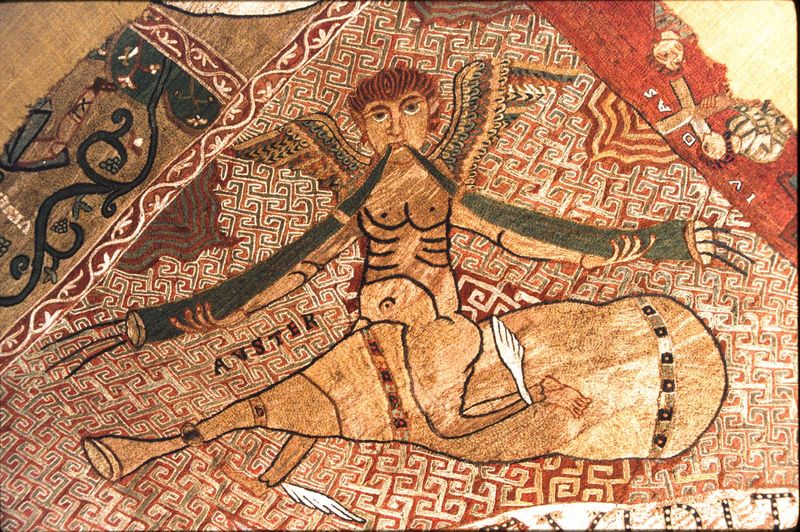
Titel: Wandteppich mit der Schöpfungsgeschichte, Tapiz de la Creación
Standort: Gerona, Kathedrale (EU - E)
Schlagwörter: feder, flügel, mann, nackt, ocker, braun, brust, ohr, schwarz, weiss, rot, tuch, muster, ornament, teppich, augen, horn, haare, stoff, sack, engel, reiten, schrift, wein, wandmalerei, kreuz, rippen, mosaik, flöte, antik, teufel, wesen, hörner, hermes, fanfare, textil, bote, auster, gerippe, kreut, aula, latein, rippe, trompete, schlauch, judas, maya, maja, flügelschuhe, verräter, doppelflöte, weinschlauch, aulas, weinschlacuh